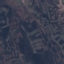
Land use / land cover: HerbaceousVegetation